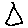
Label: triangle